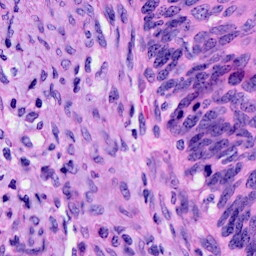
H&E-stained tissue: Cervix